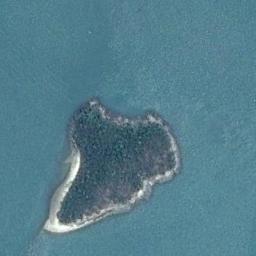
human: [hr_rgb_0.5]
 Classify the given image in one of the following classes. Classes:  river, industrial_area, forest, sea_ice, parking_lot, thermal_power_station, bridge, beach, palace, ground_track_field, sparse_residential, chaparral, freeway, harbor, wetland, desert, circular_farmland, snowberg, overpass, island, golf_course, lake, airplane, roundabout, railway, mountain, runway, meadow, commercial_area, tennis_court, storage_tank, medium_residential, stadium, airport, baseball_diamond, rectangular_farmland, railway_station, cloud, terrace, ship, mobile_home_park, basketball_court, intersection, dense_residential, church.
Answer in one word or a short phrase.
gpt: island